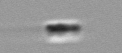
Label: flagellate_morphotype3